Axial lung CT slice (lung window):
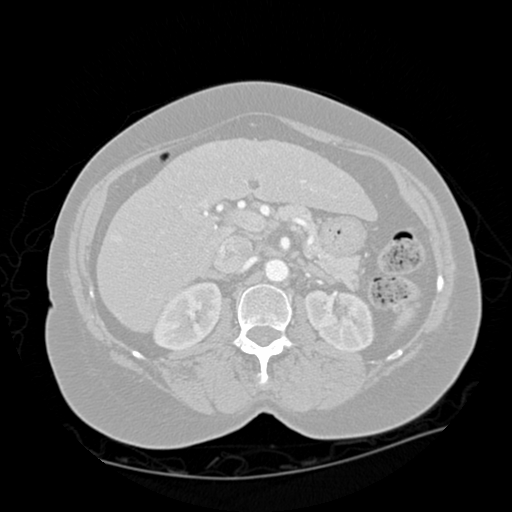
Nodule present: no